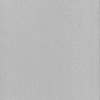
Label: dusty